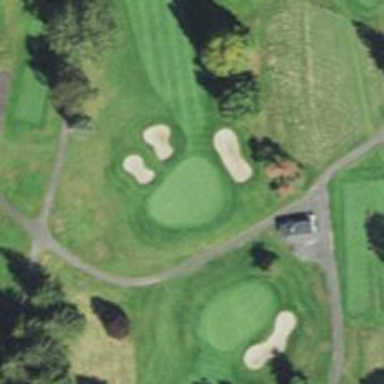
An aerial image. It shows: Golf hole.